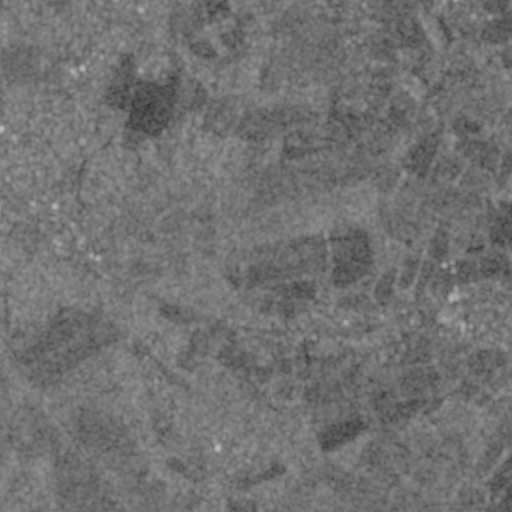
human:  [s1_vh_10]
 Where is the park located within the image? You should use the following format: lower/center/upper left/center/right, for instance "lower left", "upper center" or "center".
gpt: The park is located in the center right of the image.
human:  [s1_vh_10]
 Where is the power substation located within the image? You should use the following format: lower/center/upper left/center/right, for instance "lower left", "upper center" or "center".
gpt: The power substation is located in the upper left of the image.
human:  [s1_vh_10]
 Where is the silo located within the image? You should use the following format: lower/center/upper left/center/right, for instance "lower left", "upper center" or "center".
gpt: The silo is located in the center right of the image.
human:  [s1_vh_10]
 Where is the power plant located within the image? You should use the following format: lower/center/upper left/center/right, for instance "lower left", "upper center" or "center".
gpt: There is no power plant in the image.

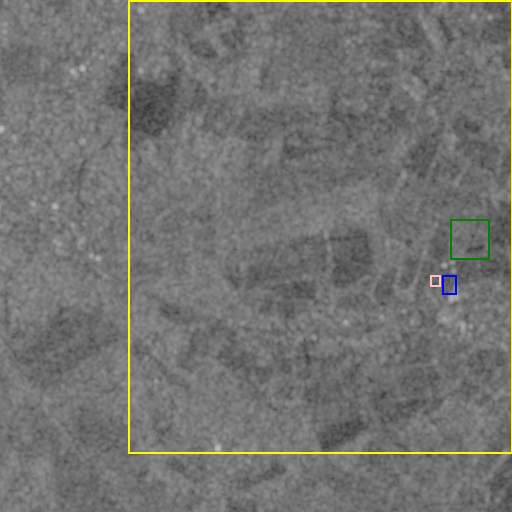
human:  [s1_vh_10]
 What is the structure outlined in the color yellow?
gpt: The structure outlined in yellow is a crop field.
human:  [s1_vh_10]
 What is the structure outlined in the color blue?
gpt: The structure outlined in blue is a park.
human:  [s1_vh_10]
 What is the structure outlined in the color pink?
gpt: The structure outlined in pink is a parking lot.
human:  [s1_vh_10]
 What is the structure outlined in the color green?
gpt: The structure outlined in green is a wastewater plant.
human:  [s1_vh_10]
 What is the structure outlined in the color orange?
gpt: There is no orange outline.